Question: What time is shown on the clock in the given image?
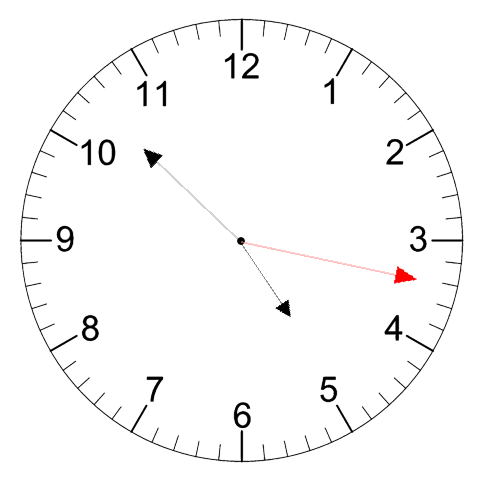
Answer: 04:52:17